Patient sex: F
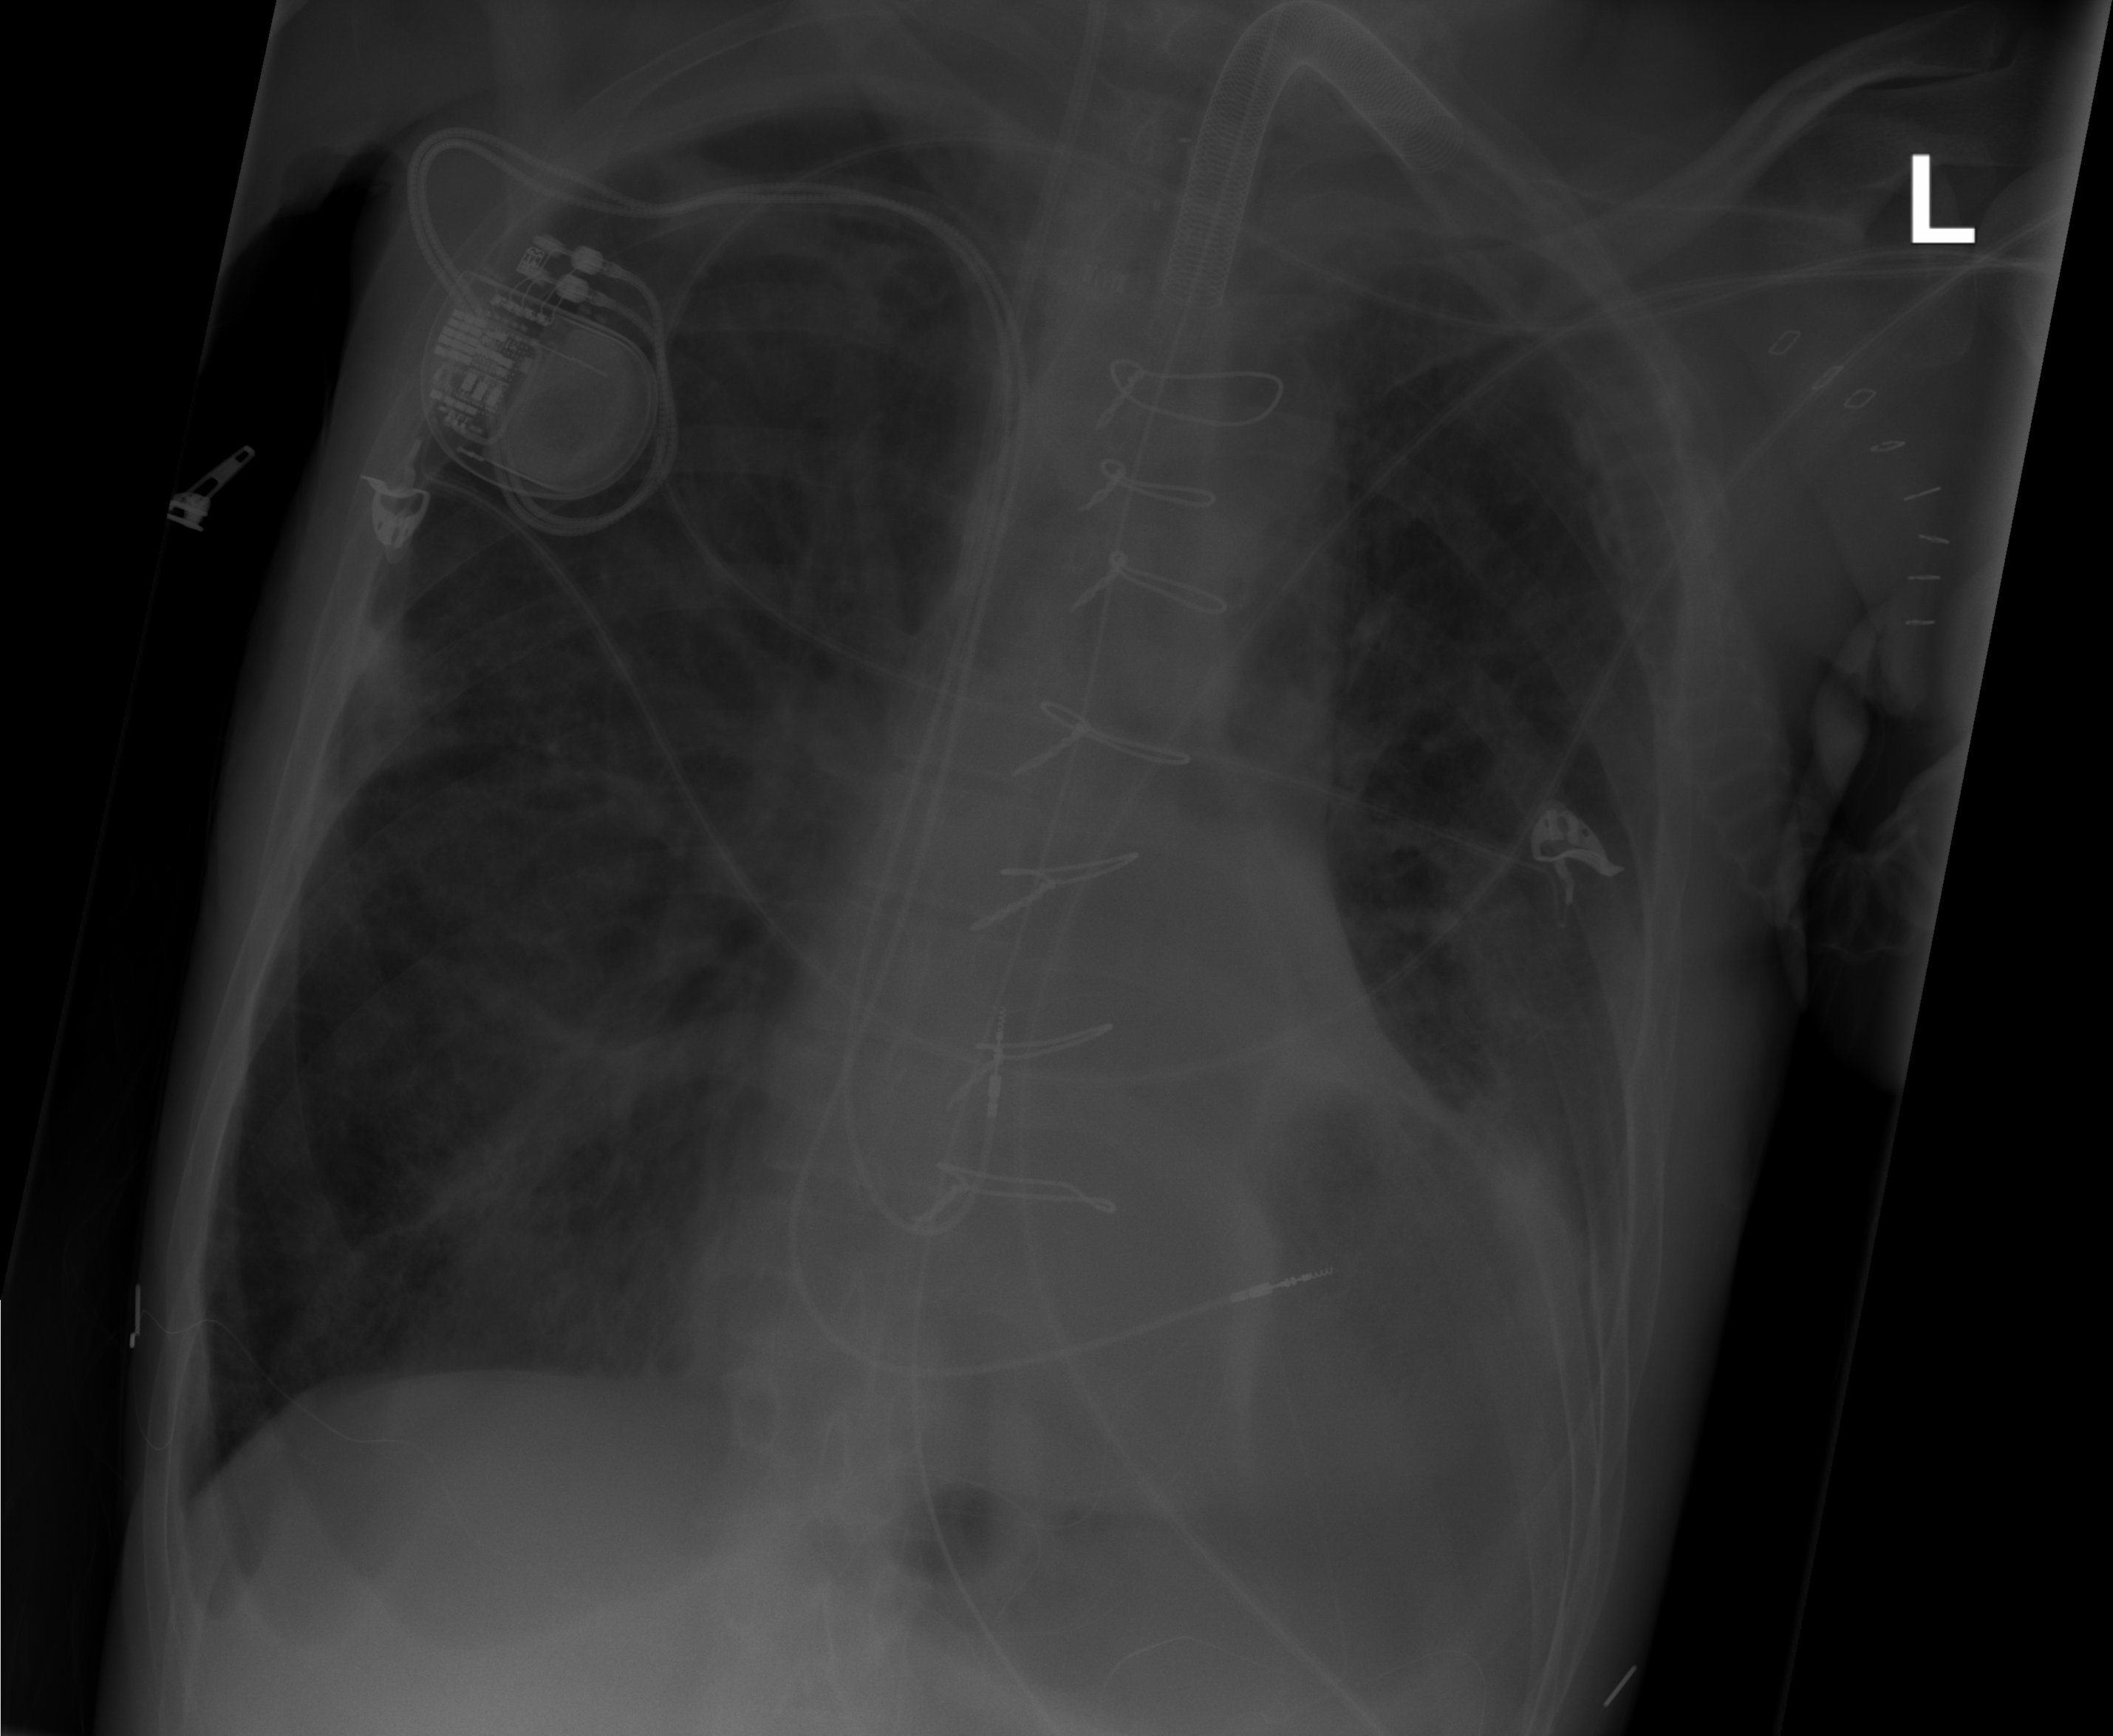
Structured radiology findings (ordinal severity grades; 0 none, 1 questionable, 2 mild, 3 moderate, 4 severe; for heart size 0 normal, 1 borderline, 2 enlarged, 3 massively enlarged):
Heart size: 0
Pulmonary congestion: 2
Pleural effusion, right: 0
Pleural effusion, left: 2
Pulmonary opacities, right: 2
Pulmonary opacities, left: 2
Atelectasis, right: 2
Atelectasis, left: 2